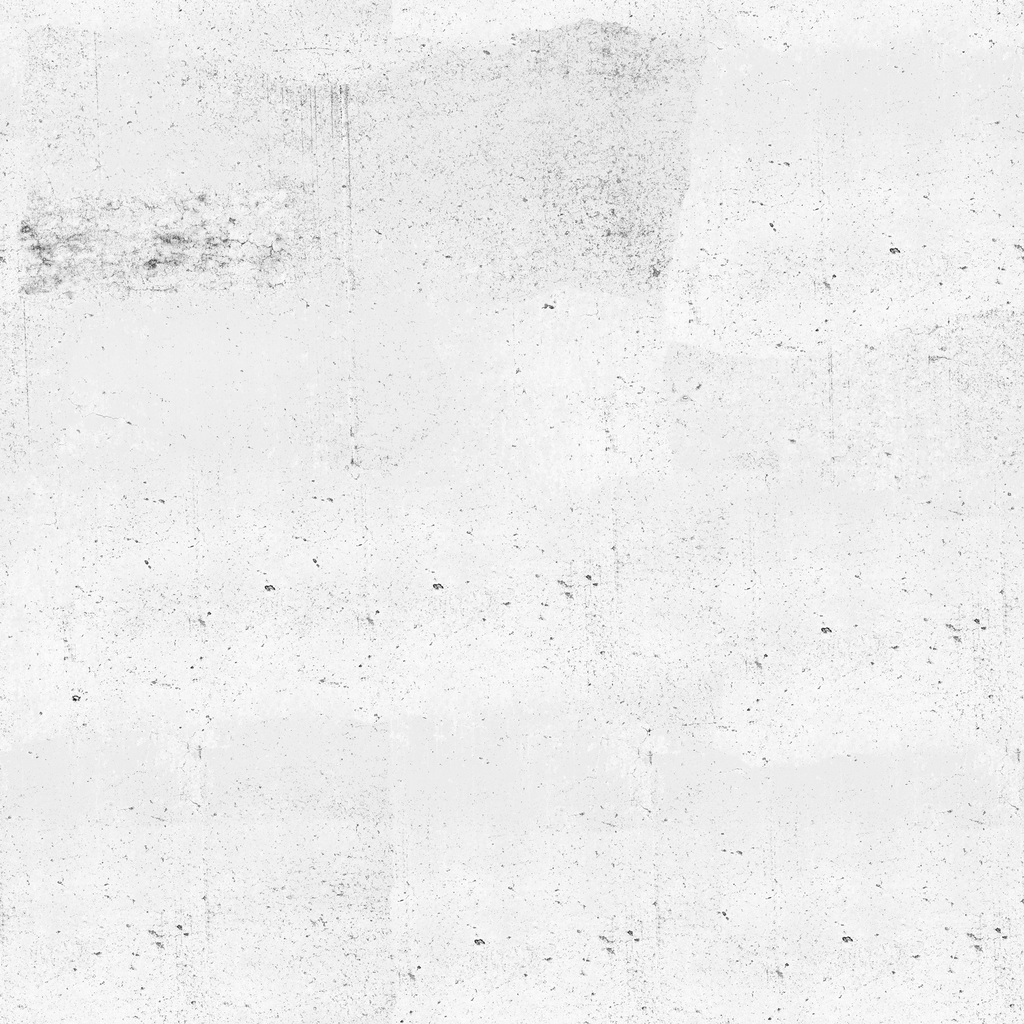
Texture map type: Displacement